Interaction volume radius: 5 \u00c5
Interaction volume height: 15 \u00c5
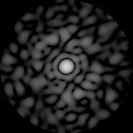
Disorder parameter: 0.8668